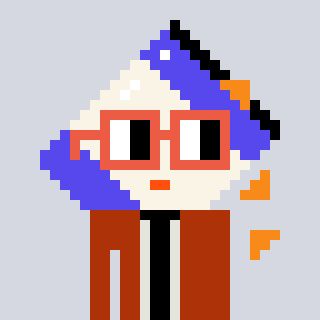
a pixel art character with square orange glasses, a chips-shaped head and a hotbrown-colored body on a cool background